Question: I want to make a button which has an icon and a label on the bottom of it so like this:

What would be the best way to do this? Is it possible to drag an image view object and a label into a button?
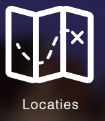
Answer: has two properties you may find of interest. They are and .
> Use this property to resize and reposition the effective drawing rectangle for the button title. You can specify a different value for each of the four insets (top, left, bottom, right). A positive value shrinks, or insets, that edge--moving it closer to the center of the button. A negative value expands, or outsets, that edge
You could play around with these to get your desired layout.